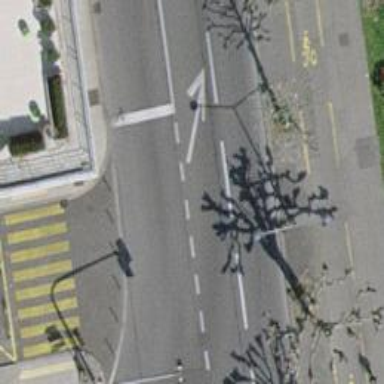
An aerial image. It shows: Crossing with traffic signals.